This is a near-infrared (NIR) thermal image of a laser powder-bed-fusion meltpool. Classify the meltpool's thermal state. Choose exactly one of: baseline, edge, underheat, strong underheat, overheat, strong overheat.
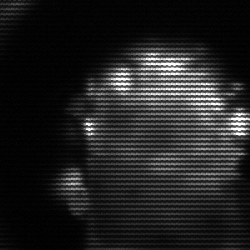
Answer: baseline